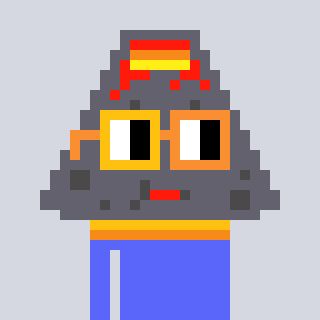
a pixel art character with square yellow and orange glasses, a volcano-shaped head and a purple-colored body on a cool background